Question: I'm writing a script to limit/control the number of messages for each queue when it reached a certain threshold. I want to read how many available messages in the queue before adding more messages to it.
Example:
Users will receive an error message to try again in few minutes because server is busy processing message when queue is around 100 messages pending and it will accept message again when pending messages in the queue is below 30..
I was looking at the SQS PHP methods and I don not see any method to view the current size of the queue or the available messages for the workers - <URL>
Is there any way to read the message available in a queue?

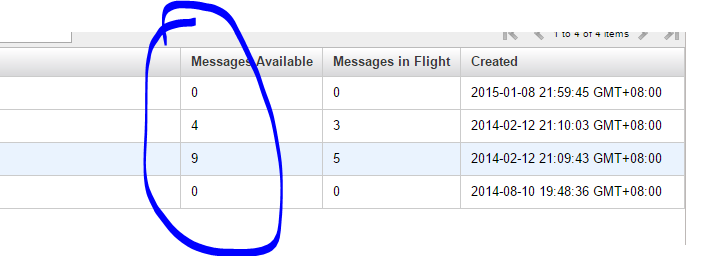
Answer: Use 'client.getQueueAttributes('ApproximateNumberOfMessages')'
BTW, the whole purpose of queueing is not to worry about how busy a machine happens to be -- simply add the messages to the queue and they'll get processed eventually. By all means warn the user that it might take a while, but that doesn't mean you shouldn't let them lodge their request.
If you get really big queues, consider adding more parallel processing power, such as adding additional EC2 instances via Auto Scaling.